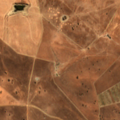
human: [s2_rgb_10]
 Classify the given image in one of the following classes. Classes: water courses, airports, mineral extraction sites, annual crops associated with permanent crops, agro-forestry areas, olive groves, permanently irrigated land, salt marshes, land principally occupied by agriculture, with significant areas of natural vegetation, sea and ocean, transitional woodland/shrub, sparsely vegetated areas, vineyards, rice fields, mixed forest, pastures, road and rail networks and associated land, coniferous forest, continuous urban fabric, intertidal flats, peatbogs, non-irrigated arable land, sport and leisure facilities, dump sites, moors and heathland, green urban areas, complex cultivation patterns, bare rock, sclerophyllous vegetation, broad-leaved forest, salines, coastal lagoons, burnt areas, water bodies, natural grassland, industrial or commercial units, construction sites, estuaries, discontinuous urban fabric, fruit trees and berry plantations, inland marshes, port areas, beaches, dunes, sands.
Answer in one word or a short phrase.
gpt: non-irrigated arable land, agro-forestry areas, transitional woodland/shrub